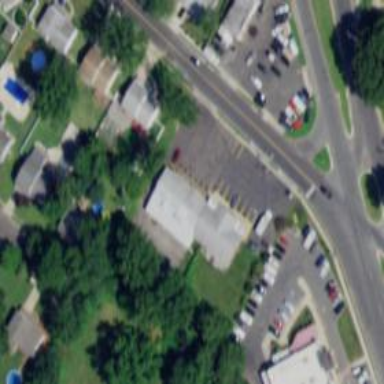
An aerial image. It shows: Convenience shop.